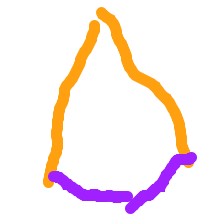
Shape: kite